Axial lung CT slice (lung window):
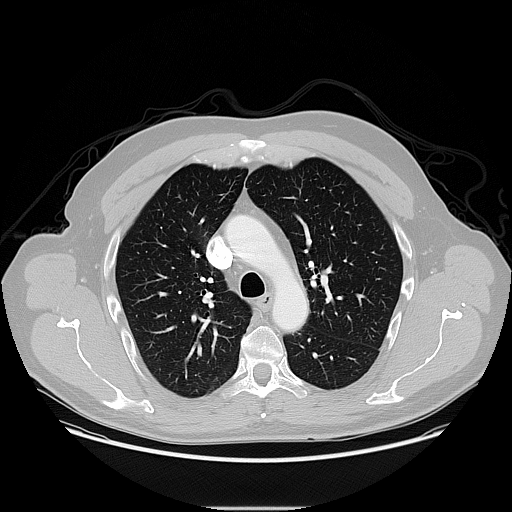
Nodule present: no